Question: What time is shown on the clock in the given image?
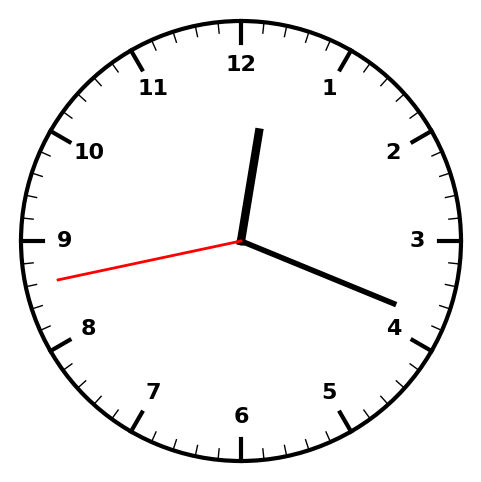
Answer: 12:18:43